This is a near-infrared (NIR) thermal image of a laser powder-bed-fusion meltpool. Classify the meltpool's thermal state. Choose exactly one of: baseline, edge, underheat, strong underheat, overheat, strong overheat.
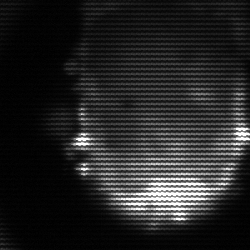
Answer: baseline